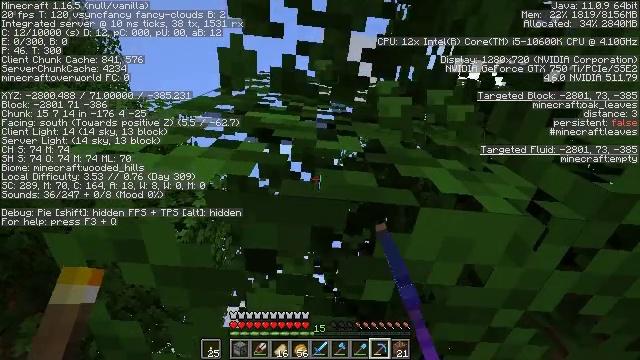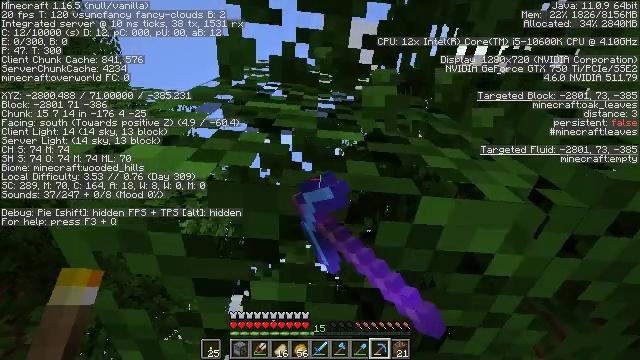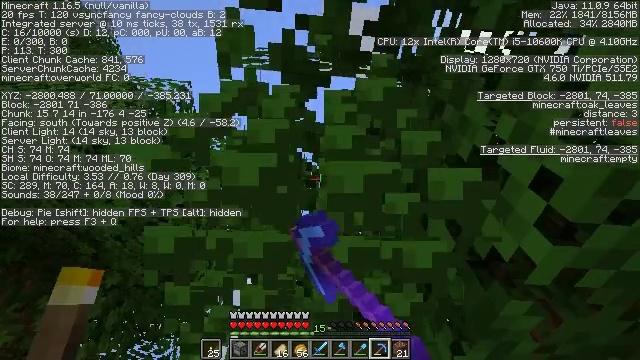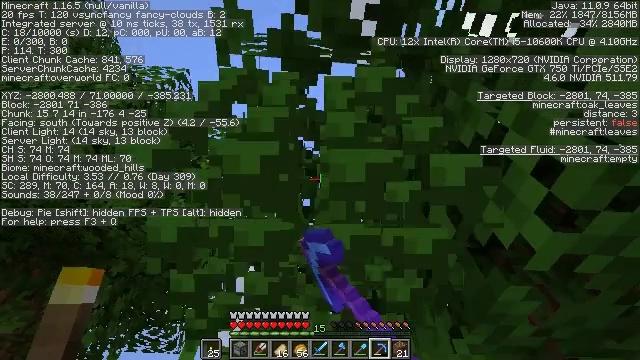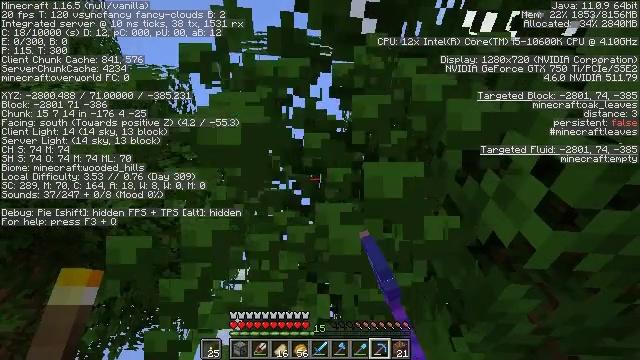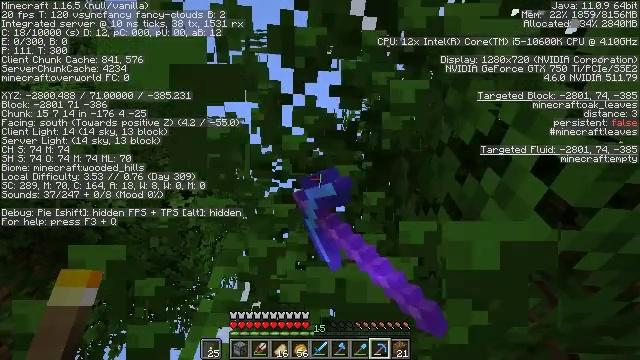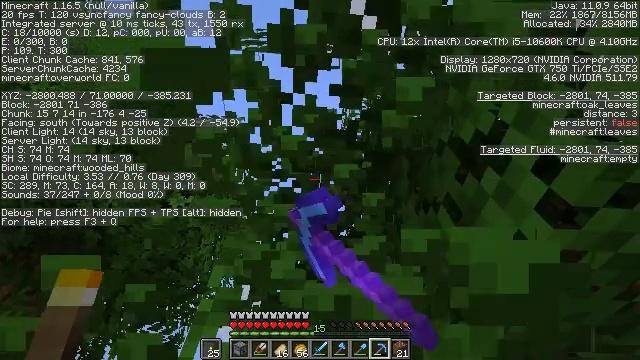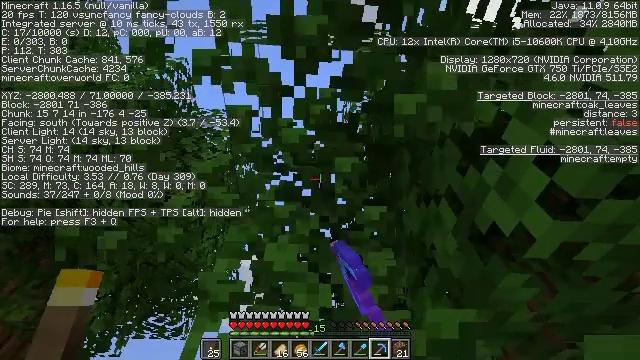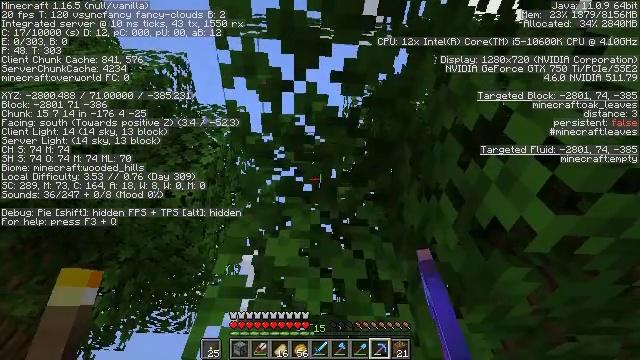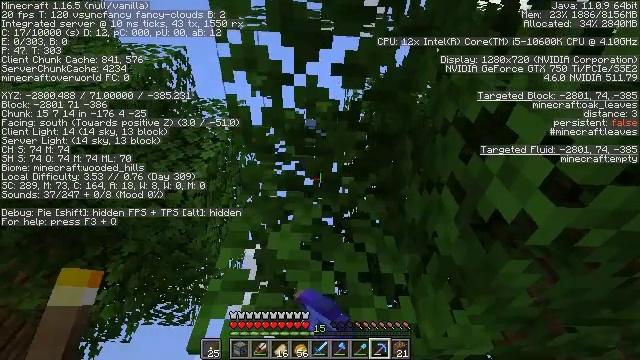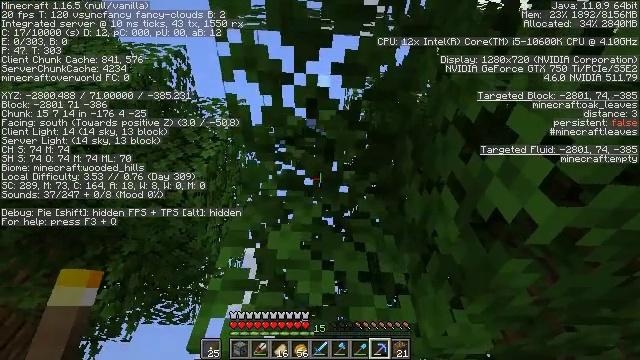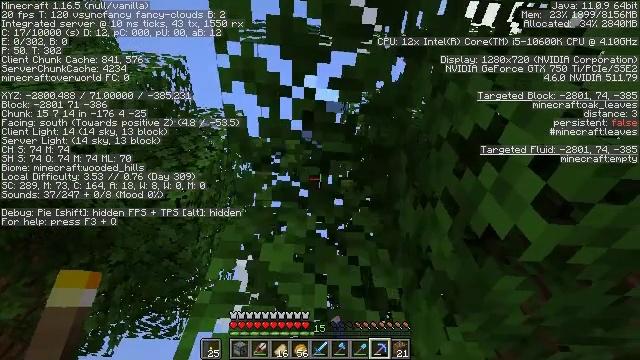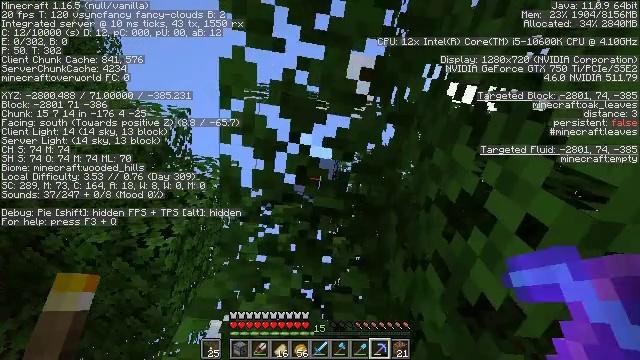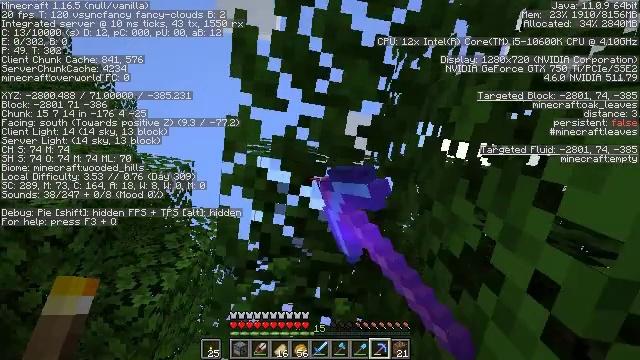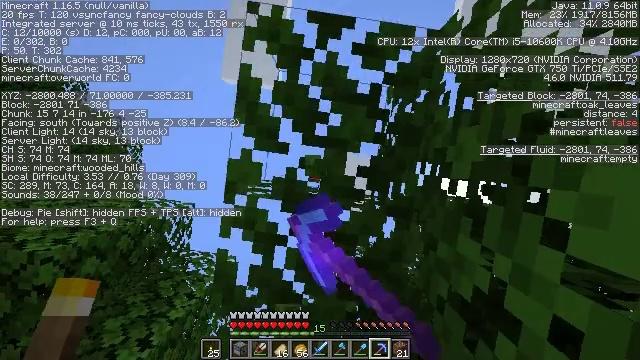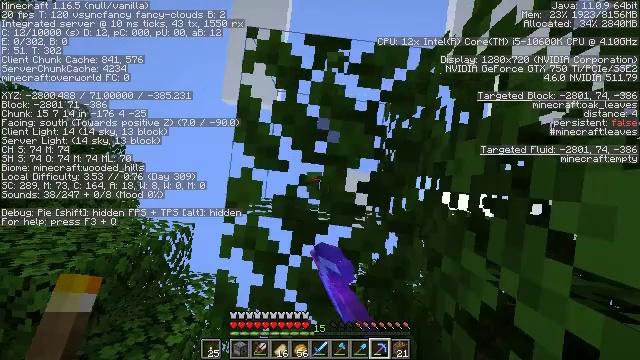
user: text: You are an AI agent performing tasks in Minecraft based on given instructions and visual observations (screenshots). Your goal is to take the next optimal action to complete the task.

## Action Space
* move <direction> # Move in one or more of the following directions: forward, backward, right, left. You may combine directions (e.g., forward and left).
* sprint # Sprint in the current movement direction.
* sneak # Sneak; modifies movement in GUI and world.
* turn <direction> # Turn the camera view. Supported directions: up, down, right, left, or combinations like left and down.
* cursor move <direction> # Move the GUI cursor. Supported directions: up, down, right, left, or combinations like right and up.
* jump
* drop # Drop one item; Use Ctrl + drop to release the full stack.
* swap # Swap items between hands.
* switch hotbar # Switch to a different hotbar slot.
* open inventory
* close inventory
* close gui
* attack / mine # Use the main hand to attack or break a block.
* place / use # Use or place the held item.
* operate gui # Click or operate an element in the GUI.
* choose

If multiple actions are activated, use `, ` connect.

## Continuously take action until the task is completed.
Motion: motion action
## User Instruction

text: Mine oak leaves.
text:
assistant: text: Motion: turn down, attack / mine
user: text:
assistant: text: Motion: turn down, attack / mine
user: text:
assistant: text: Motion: turn down, attack / mine
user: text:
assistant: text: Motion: attack / mine
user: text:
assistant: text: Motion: attack / mine
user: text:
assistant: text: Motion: attack / mine
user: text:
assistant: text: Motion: turn down, attack / mine
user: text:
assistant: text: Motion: turn down, attack / mine
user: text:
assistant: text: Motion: turn down, attack / mine
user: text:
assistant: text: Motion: attack / mine
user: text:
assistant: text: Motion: turn right and up, attack / mine
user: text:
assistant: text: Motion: turn right and up, attack / mine
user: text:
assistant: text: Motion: turn up, attack / mine
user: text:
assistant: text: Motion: turn up, attack / mine
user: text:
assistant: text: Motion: turn left and up, attack / mine
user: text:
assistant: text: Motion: turn up, attack / mine
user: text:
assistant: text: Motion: turn up, attack / mine
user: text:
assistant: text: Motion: turn up, attack / mine
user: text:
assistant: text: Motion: attack / mine
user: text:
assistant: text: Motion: attack / mine
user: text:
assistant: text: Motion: attack / mine
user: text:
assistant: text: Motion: attack / mine
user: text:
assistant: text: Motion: attack / mine
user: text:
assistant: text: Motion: attack / mine
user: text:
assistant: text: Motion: turn left and down, attack / mine
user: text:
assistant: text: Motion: turn left and down, attack / mine
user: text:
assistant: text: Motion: turn left and down, attack / mine
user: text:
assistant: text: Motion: turn left and down, attack / mine
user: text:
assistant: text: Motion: turn down, attack / mine
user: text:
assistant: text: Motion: attack / mine